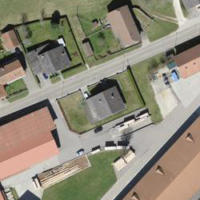
EUNIS habitat code: 54
Species observed at this site:
Phragmites australis
Cirsium arvense